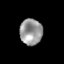
Tissue: prostate
Cell type: T cells
Senescence score: 0.3252
Nuclear area (px): 575
Mean DAPI intensity: 152.586